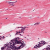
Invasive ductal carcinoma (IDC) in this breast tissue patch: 0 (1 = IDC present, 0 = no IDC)